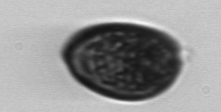
Label: Prorocentrum